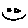
Label: smiley face